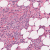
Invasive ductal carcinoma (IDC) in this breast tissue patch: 1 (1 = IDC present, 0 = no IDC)